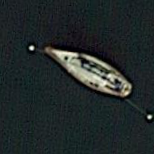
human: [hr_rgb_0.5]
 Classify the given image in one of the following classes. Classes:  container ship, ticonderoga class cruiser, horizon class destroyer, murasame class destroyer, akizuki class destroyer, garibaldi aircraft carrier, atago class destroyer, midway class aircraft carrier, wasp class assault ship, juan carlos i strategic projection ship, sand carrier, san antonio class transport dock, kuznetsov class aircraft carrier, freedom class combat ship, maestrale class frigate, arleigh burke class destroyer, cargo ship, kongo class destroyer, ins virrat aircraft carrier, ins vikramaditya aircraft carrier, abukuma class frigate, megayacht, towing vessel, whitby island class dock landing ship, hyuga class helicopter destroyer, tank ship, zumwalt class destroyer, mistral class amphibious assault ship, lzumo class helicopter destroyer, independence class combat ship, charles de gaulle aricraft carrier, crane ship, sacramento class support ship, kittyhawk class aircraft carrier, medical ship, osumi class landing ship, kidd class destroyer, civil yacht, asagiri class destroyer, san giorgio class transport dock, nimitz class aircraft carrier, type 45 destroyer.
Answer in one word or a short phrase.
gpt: Civil yacht